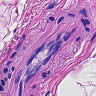
Metastatic tissue present: no